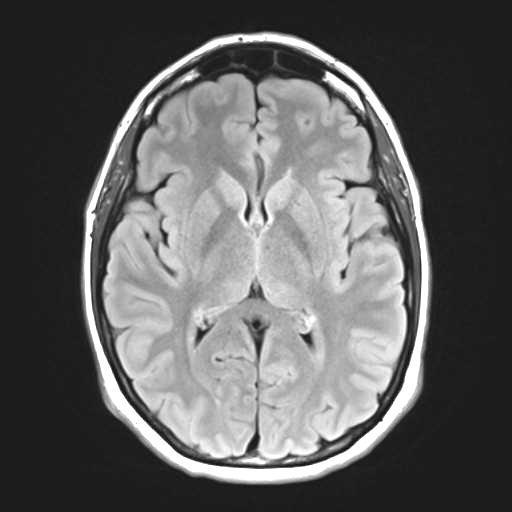
Label: notumor